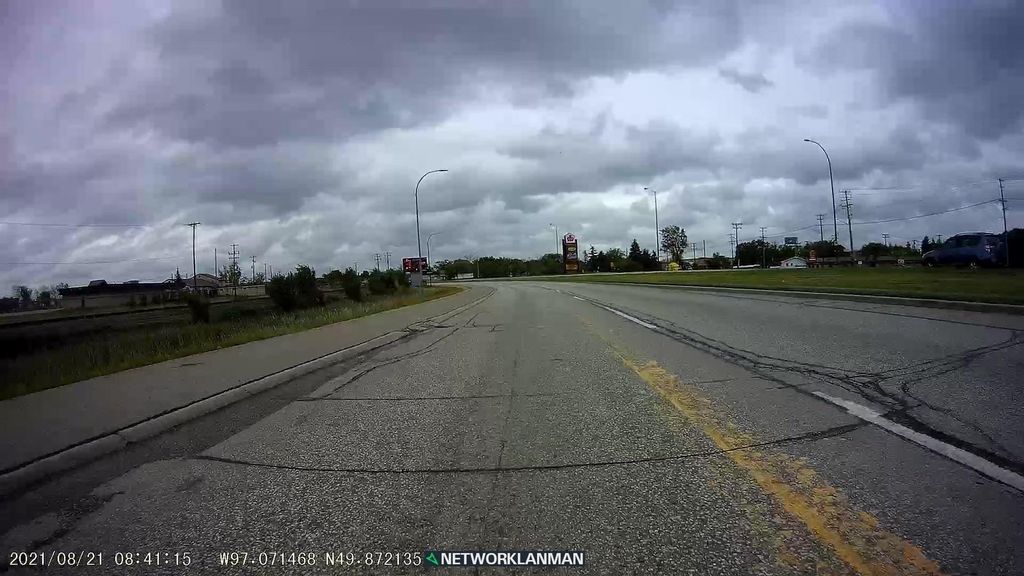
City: winnipeg